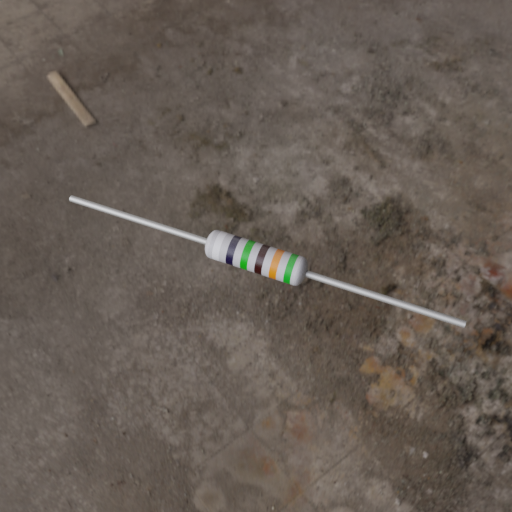
Resistor colour bands (in order): white, black, green, black, orange, green